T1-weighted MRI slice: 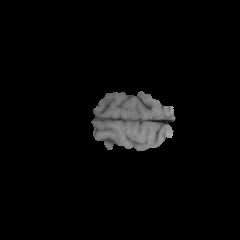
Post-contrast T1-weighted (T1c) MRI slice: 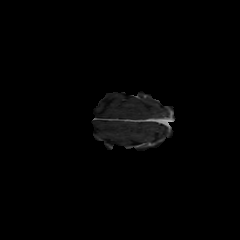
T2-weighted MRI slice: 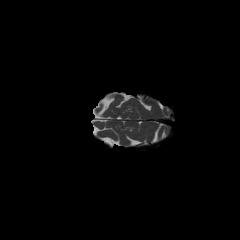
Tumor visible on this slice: no